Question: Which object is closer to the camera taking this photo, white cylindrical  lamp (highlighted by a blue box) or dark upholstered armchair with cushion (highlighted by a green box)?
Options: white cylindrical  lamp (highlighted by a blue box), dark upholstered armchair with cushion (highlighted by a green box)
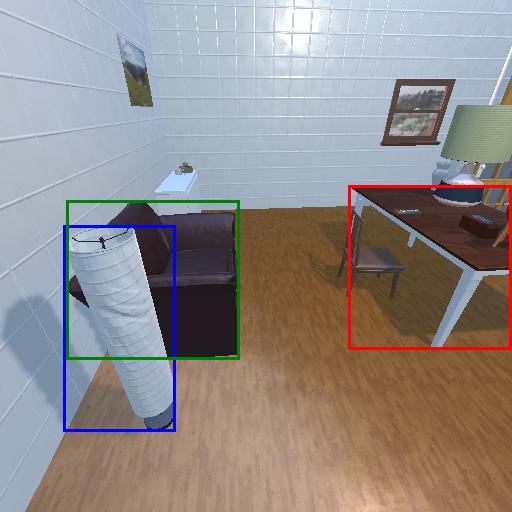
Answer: white cylindrical  lamp (highlighted by a blue box)